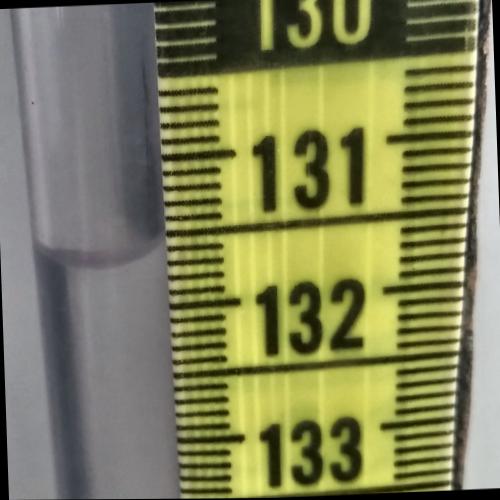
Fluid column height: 131.6 cm